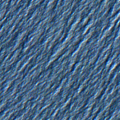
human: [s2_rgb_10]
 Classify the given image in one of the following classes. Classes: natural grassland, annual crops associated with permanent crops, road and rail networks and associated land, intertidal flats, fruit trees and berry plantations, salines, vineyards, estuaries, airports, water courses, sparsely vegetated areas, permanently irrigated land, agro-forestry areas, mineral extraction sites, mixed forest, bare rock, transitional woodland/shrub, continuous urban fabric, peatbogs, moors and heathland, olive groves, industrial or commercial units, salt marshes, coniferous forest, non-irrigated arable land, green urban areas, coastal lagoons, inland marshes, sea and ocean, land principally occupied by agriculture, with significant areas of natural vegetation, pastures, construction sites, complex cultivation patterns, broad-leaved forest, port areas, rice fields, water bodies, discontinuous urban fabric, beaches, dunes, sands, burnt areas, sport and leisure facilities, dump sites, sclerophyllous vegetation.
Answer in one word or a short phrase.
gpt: sea and ocean